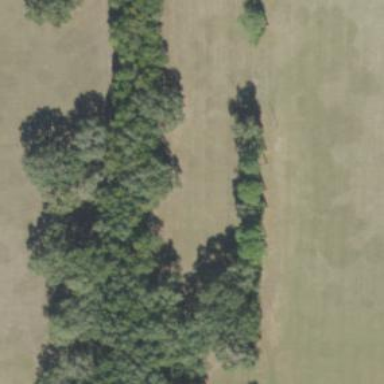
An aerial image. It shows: Mixed woodland area with various types of leaves.